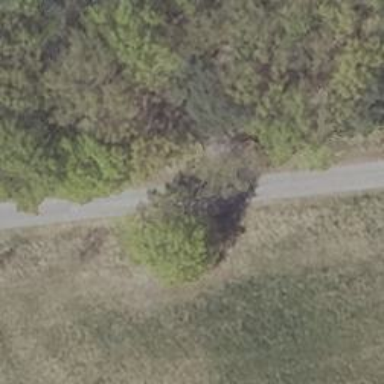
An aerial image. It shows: Deciduous broadleaved tree.